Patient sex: F
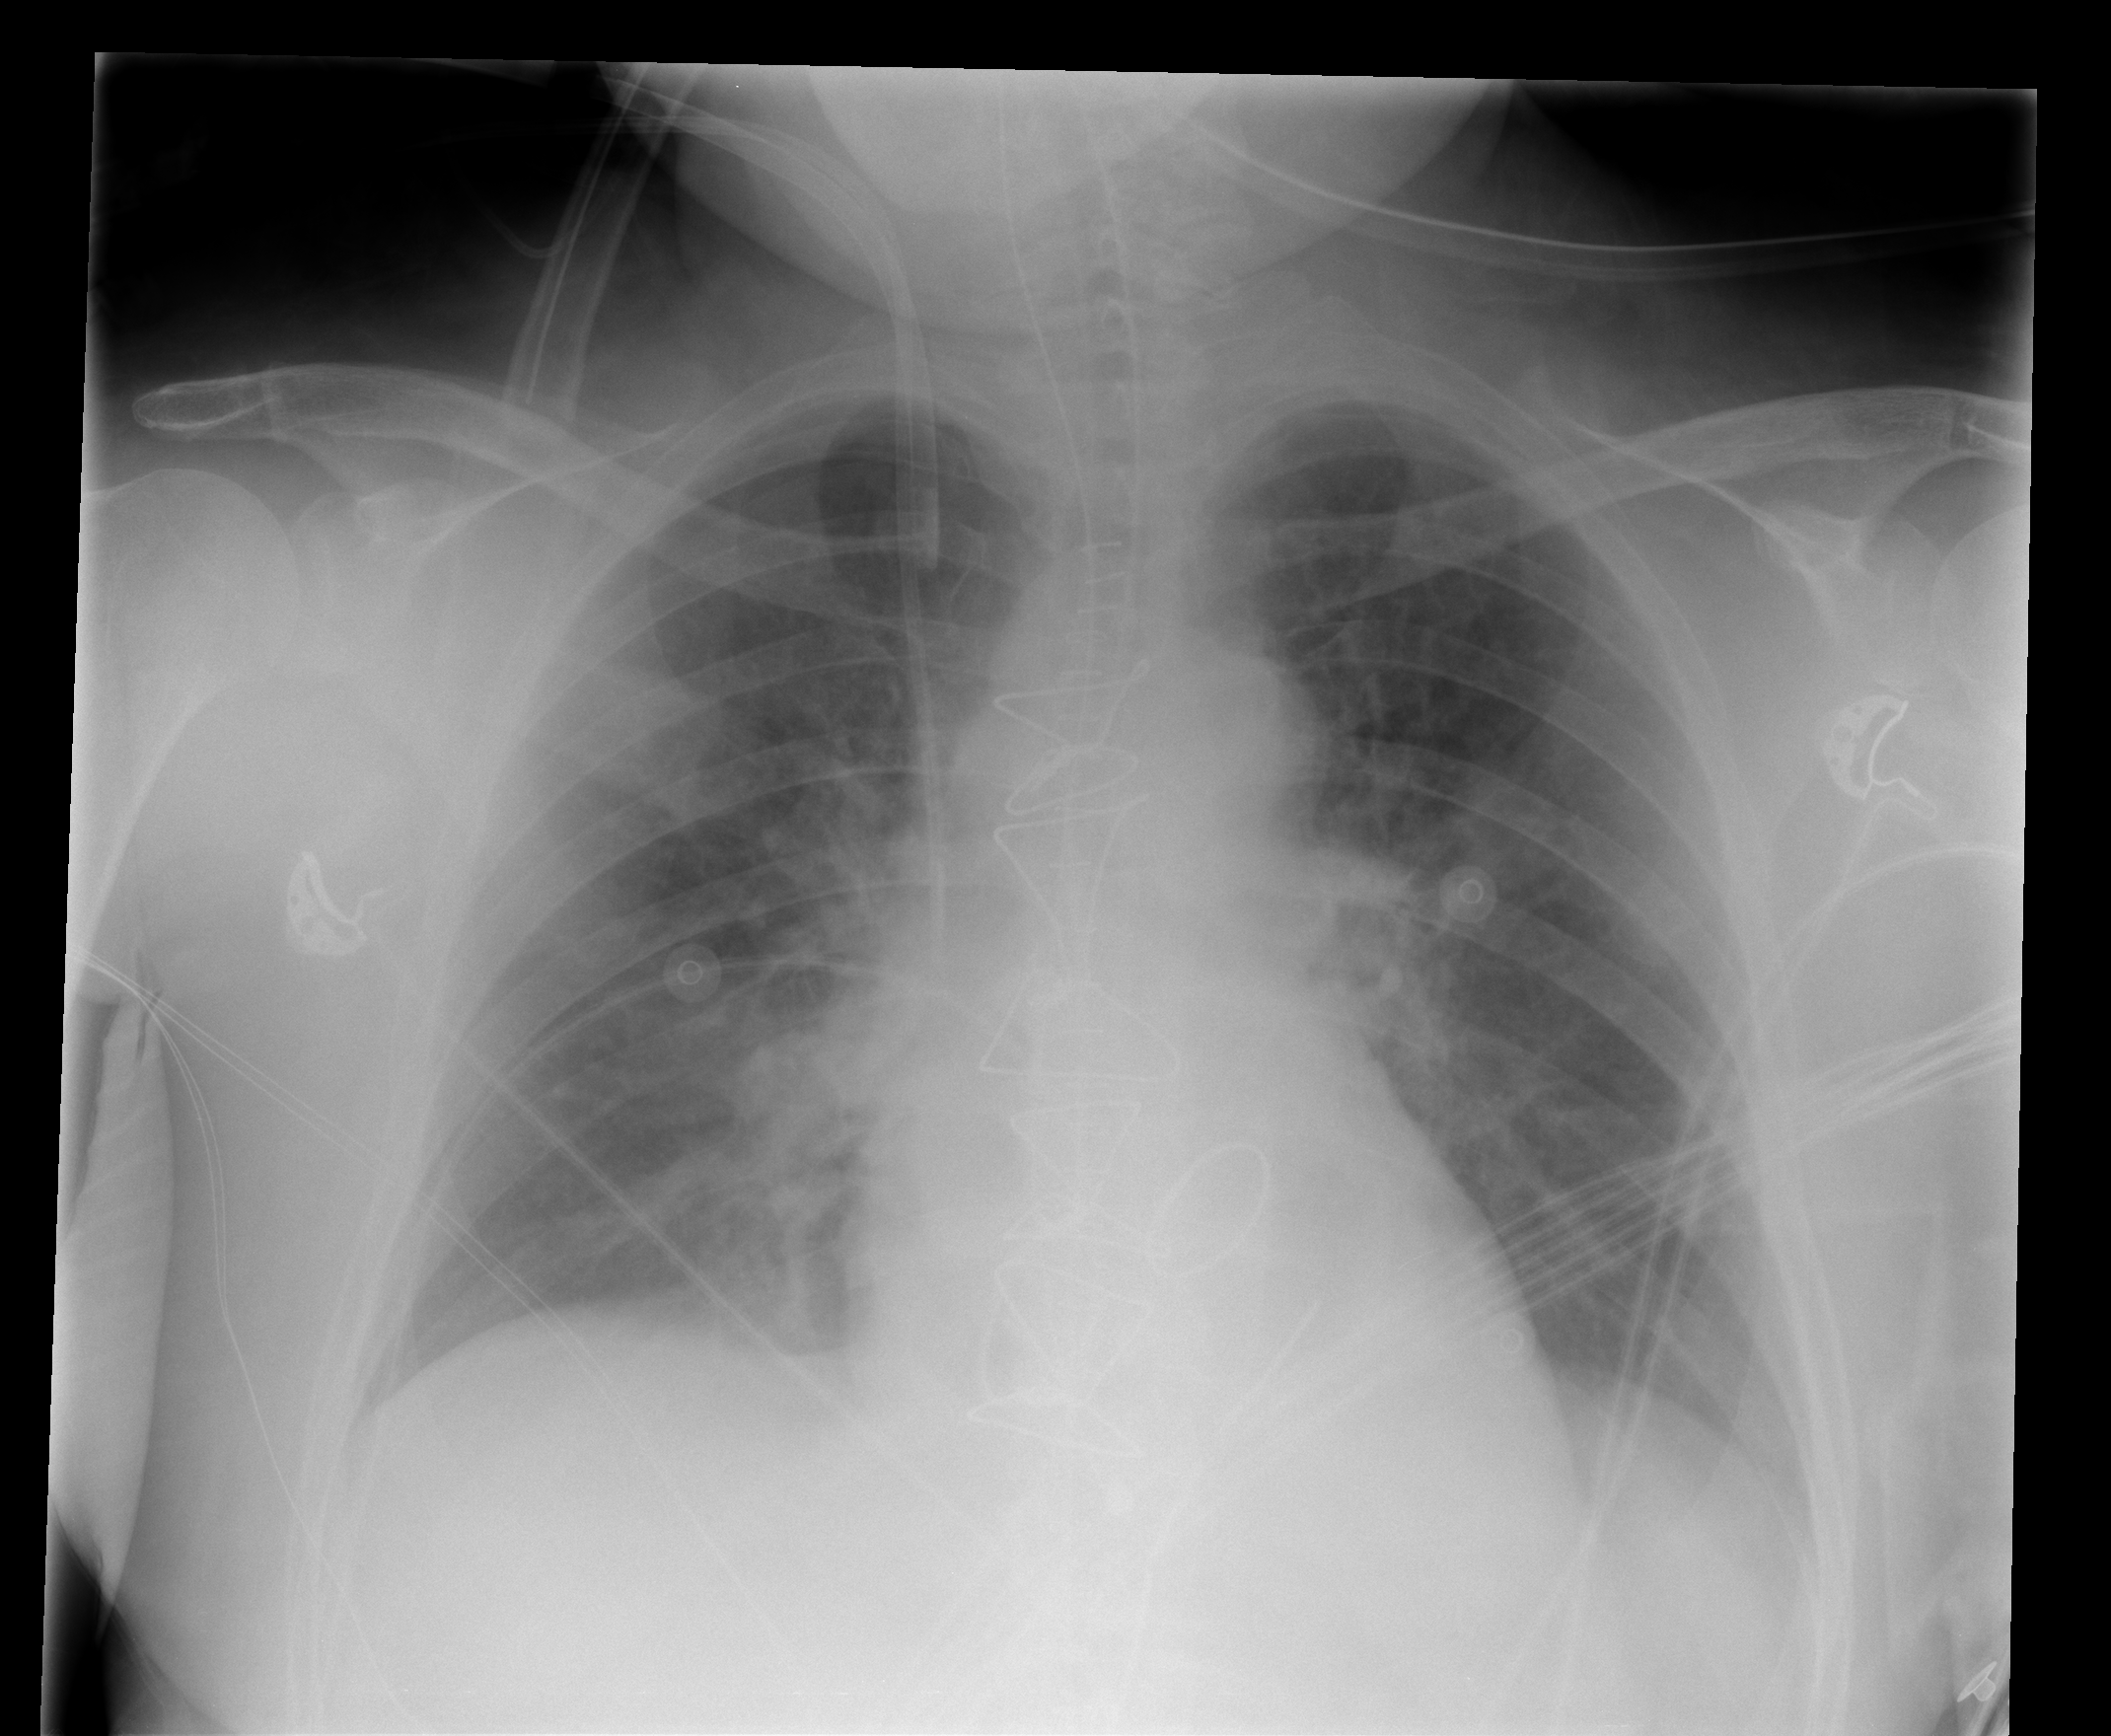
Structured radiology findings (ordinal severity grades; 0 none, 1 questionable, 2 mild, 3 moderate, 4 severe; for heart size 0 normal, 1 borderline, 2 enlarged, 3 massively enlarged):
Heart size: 0
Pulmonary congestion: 2
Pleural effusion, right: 1
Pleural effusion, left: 2
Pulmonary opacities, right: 0
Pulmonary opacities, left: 0
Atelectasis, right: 2
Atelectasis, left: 2